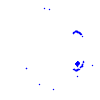
Particle: proton